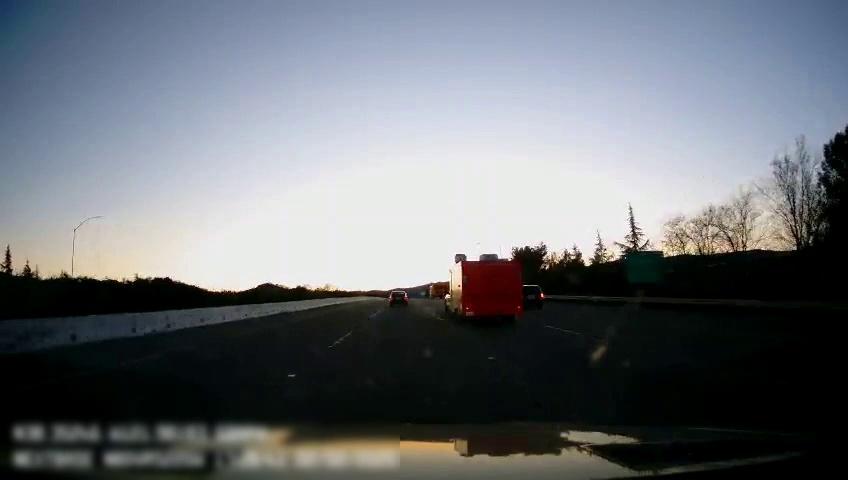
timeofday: Day
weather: Cloudy
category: Drivable Space
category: Vehicles | SUV
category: Vehicles | Truck
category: Vehicles | Bus
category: Vehicles | Car
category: Lanes | Current Lane
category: Lanes | Current Lane
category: Lanes | Alternate Lane
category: Traffic | Signs